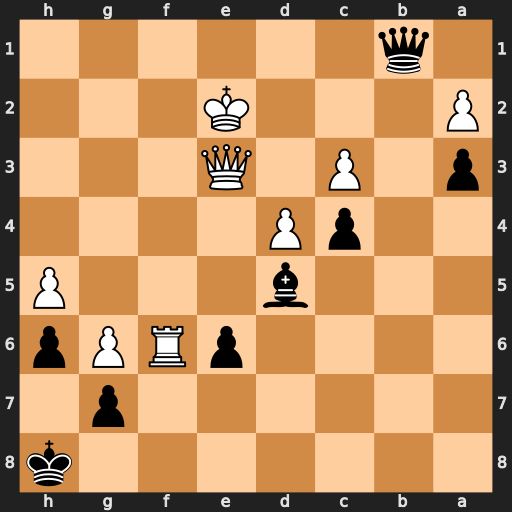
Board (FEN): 7k/6p1/4pRPp/3b3P/2pP4/p1P1Q3/P3K3/1q6
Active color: b
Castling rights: -
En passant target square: -
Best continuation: Qd3+ Qxd3 cxd3+ Kxd3 gxf6